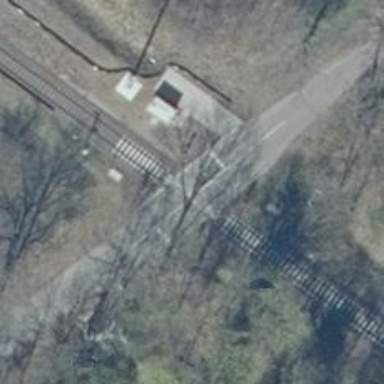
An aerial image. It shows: Railway level crossing.